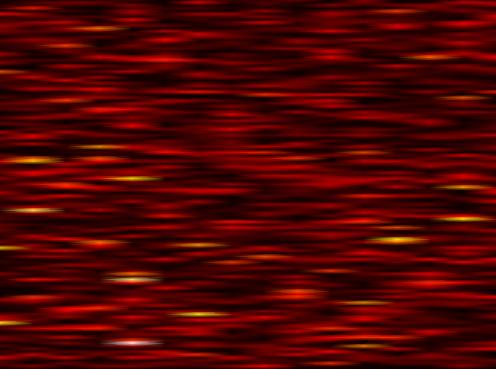
Label: FBMC